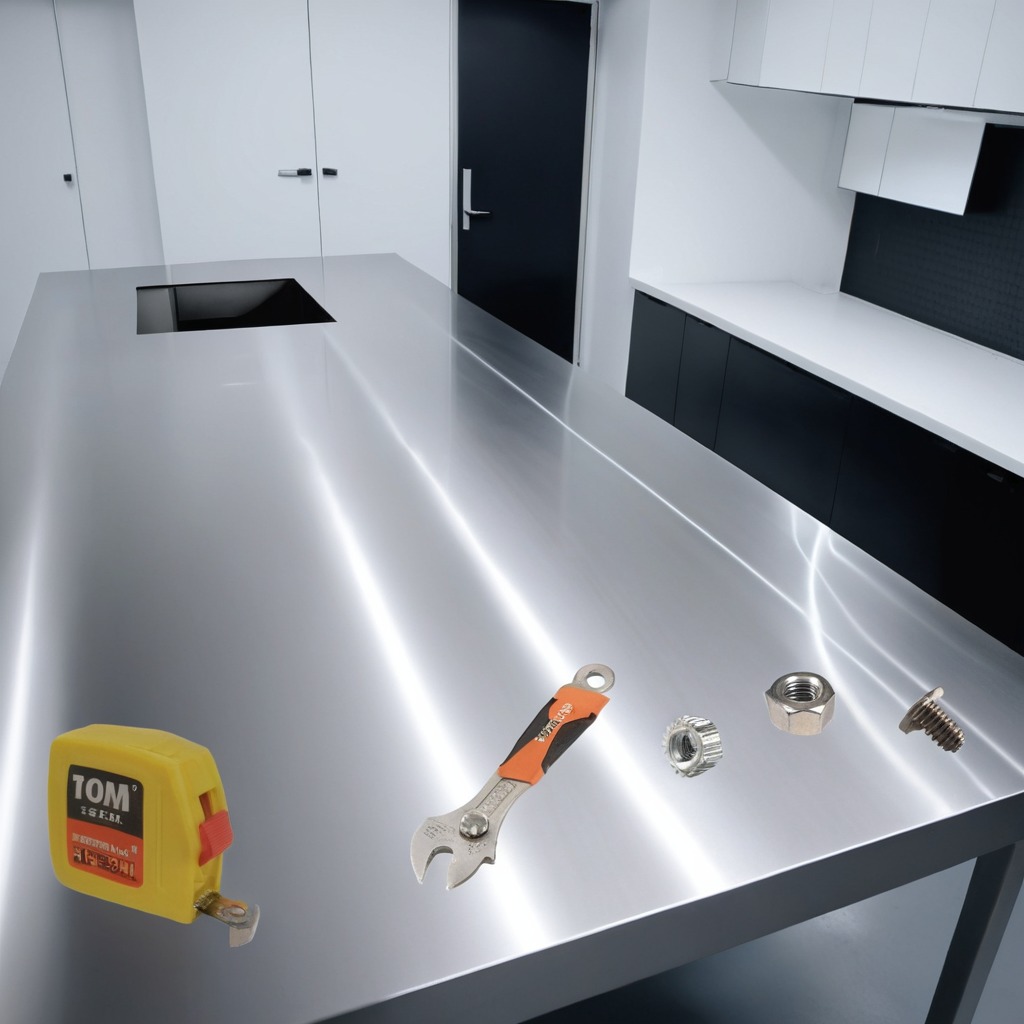
A steel gear with teeth, a measuring tape, a metal machine screw, a metal nut, and a wrench are lying on the stainless steel table.